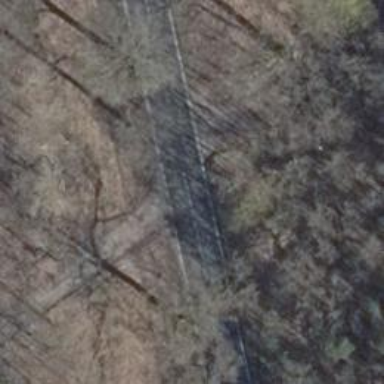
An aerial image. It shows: Sandy track with grade3 tracktype.